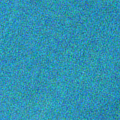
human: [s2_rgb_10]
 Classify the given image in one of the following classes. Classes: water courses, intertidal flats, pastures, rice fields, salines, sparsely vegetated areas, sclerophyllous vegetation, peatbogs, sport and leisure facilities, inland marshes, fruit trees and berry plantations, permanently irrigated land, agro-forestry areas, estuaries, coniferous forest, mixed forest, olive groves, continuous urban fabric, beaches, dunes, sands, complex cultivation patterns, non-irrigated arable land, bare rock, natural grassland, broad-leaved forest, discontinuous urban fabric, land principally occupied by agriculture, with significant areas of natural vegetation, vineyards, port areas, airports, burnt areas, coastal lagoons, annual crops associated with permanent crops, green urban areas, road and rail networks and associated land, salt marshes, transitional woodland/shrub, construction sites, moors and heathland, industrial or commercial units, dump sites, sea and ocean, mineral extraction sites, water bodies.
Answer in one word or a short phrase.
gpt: sea and ocean